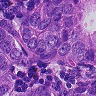
Metastatic tissue present: yes